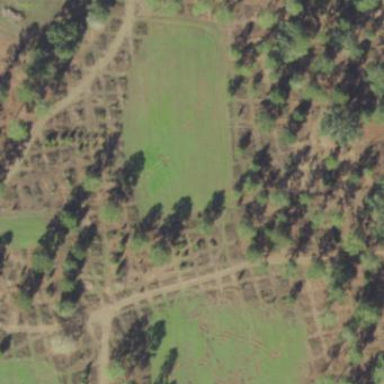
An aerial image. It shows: Orchard.